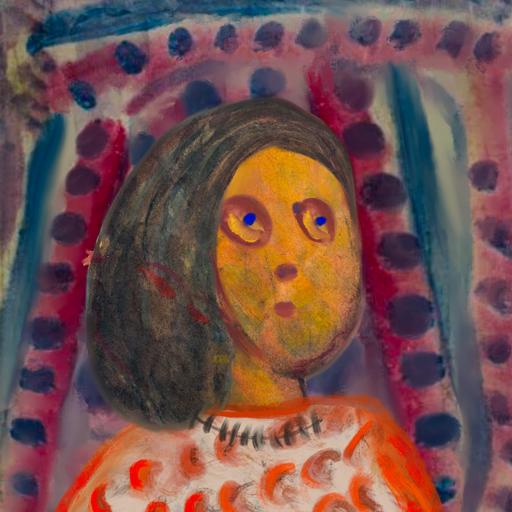
Background: HillGirl, Head And Neck Side: Gypsy_Mother, Face Side: Mother_And_Son_Son, Bust: Rupkatha, Hair Side: Gypsy_Mother, Head Accessory: Blank, Second Necklace: Blank, Necklace: In_The_Sun, Baby: Blank